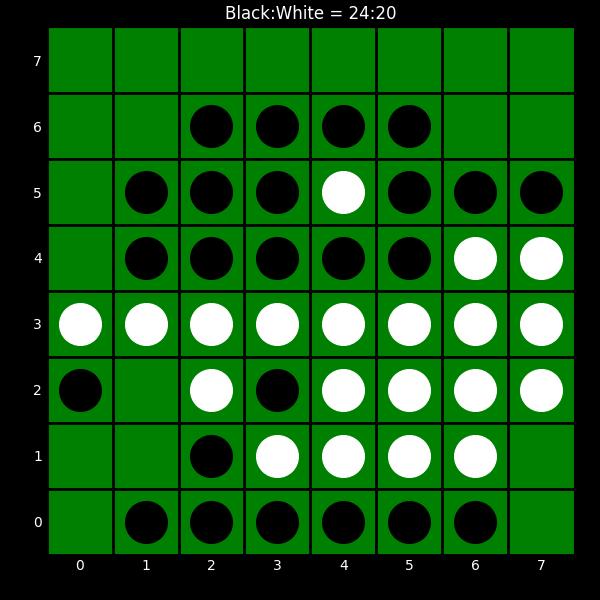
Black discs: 24
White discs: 20